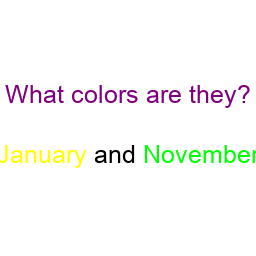
Color: yellow, lime
Background color: white
Question text color: purple